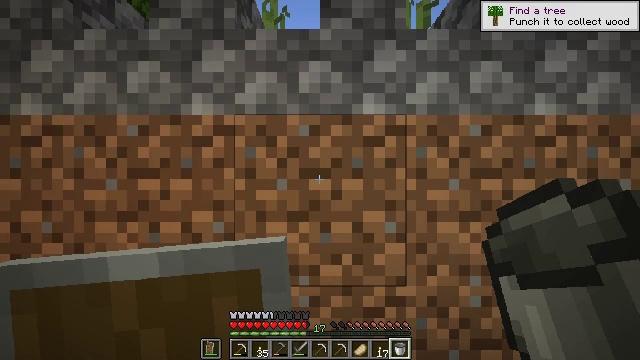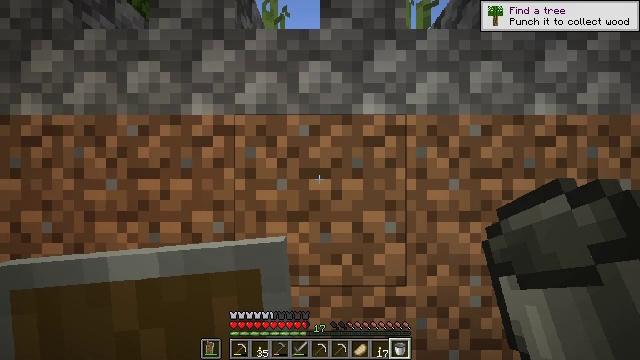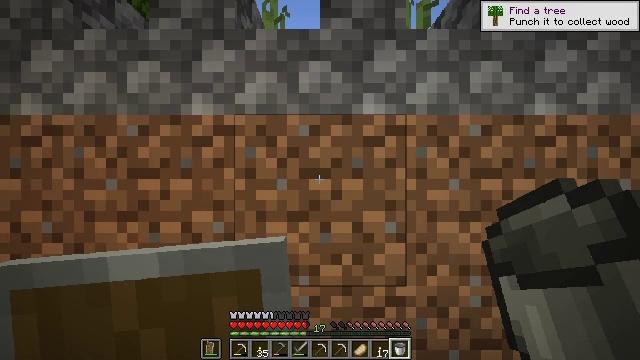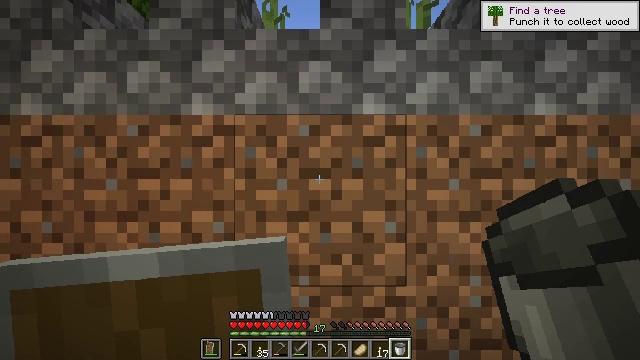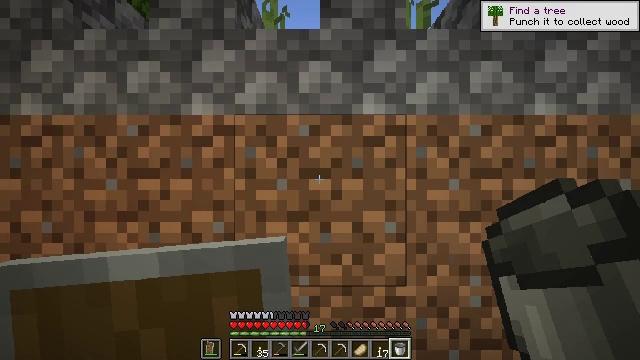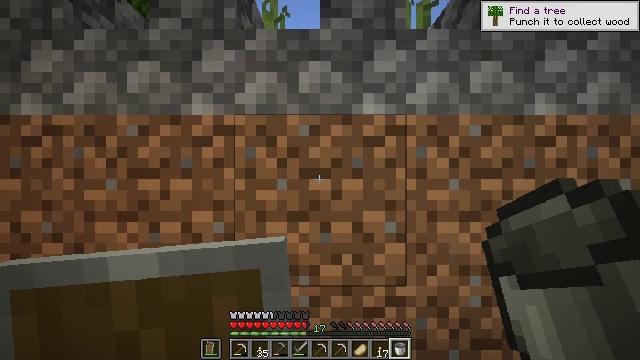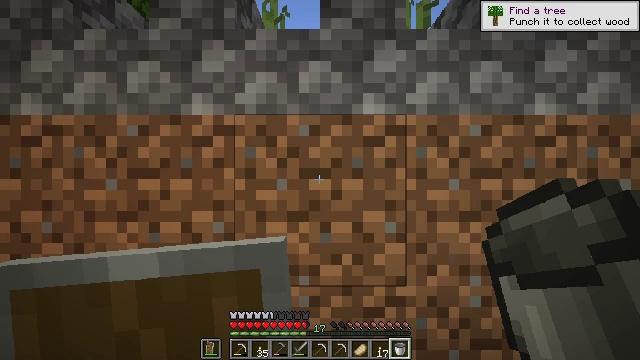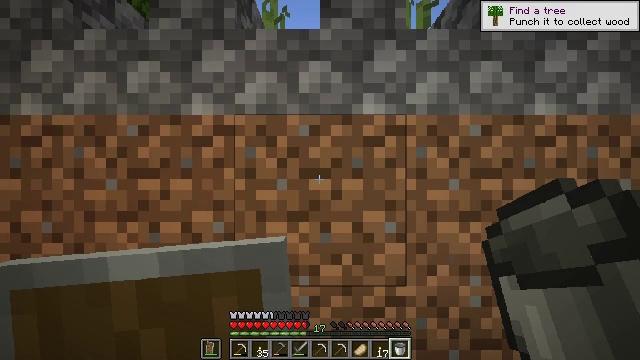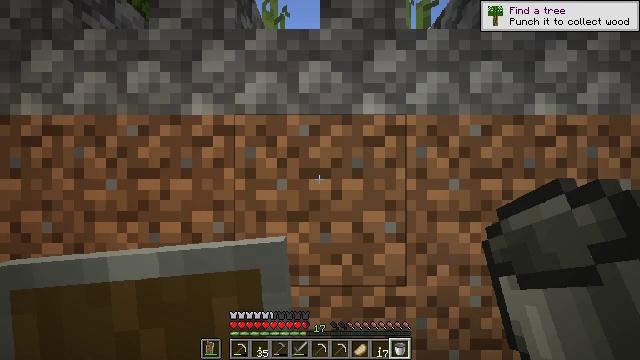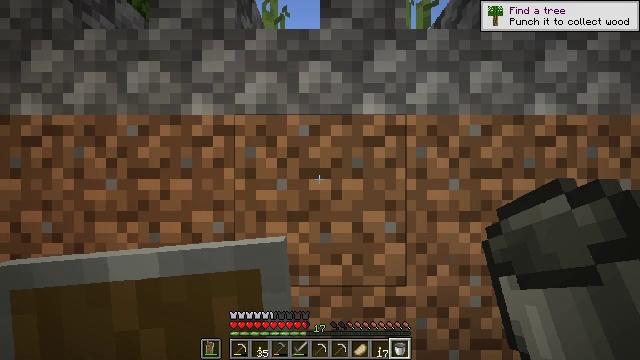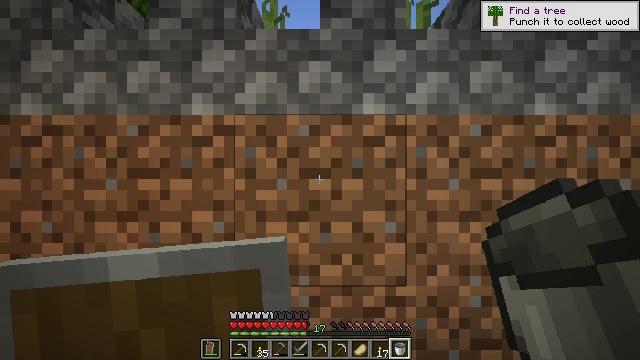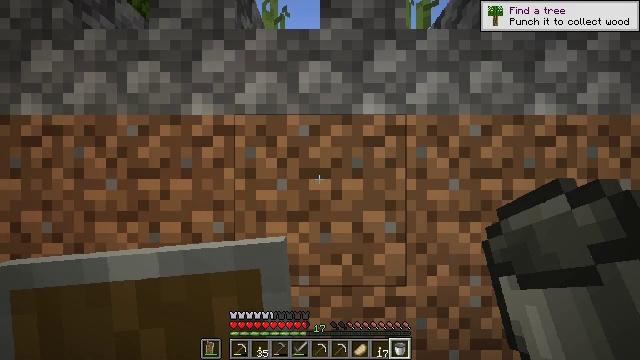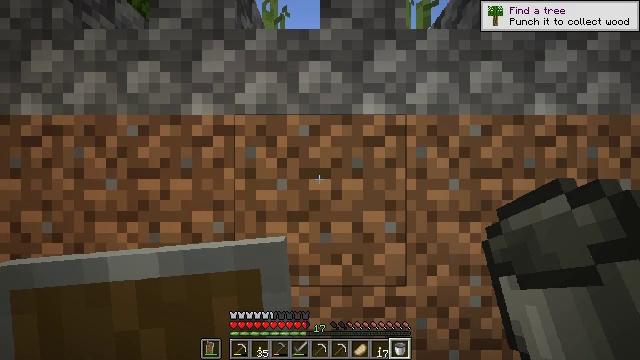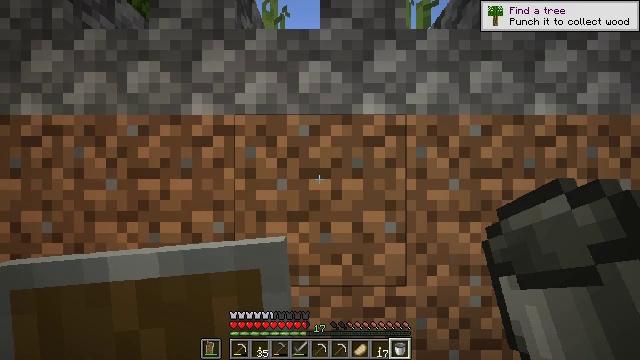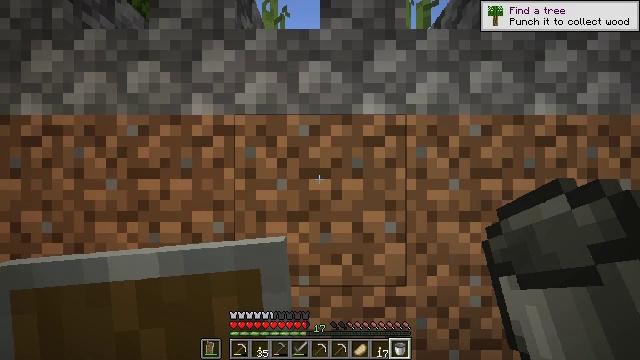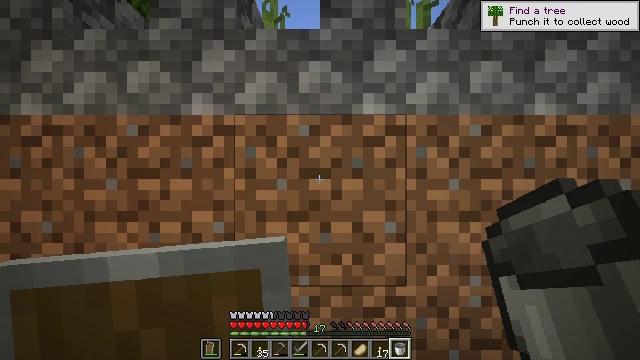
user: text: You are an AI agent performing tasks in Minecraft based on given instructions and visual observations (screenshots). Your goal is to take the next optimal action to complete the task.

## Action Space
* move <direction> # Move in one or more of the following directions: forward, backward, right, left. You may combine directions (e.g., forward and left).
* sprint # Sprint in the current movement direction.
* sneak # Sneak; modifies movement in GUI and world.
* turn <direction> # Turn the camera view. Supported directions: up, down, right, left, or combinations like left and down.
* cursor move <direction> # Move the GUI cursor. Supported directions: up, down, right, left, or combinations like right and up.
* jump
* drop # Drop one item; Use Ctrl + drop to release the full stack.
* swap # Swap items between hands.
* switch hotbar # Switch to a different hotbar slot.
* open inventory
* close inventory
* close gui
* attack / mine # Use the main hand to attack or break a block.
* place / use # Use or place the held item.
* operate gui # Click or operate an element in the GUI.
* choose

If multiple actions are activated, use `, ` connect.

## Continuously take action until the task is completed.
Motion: motion action
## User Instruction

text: Craft a golden helmet.
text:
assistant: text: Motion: no_op
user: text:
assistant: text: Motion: no_op
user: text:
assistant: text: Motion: no_op
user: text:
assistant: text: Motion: no_op
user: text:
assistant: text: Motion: no_op
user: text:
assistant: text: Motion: no_op
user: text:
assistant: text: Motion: no_op
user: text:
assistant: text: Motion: no_op
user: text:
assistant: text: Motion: no_op
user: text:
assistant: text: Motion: no_op
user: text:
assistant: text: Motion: no_op
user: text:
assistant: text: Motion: no_op
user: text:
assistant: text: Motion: no_op
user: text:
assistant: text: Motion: no_op
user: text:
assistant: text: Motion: no_op
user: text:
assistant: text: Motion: no_op
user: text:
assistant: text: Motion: no_op
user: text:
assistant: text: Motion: no_op
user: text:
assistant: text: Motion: no_op
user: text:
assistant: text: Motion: no_op
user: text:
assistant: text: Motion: no_op
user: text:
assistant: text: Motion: no_op
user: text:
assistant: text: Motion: no_op
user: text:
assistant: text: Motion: no_op
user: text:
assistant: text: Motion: no_op
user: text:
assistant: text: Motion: no_op
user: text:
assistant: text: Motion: no_op
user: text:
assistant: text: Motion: no_op
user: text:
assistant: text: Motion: no_op
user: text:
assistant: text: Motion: no_op